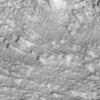
Label: not_dusty